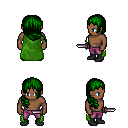
a pixel art fantasy rpg character, male body template, human, dark skin, green cape, magenta pants, green right-swept hairstyle, black shoes, dagger, four views (front, back, left, right), 2x2 character sprite sheet, small pixel art, hard edges, no anti-aliasing